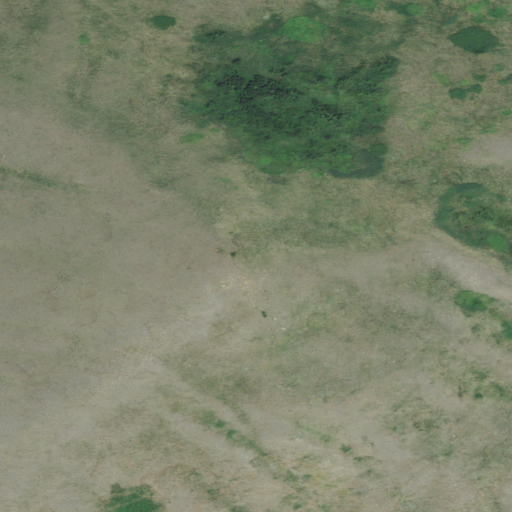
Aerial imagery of mountain in Montana named Hawley Hill containing shrub and grassland